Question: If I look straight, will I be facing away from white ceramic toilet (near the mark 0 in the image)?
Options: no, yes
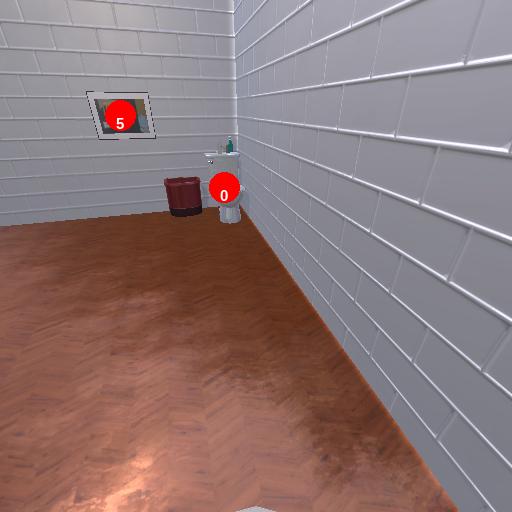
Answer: no